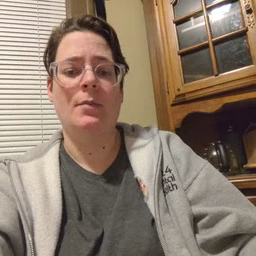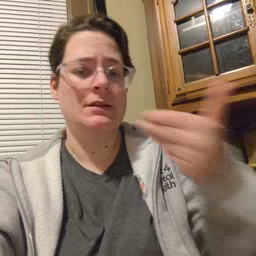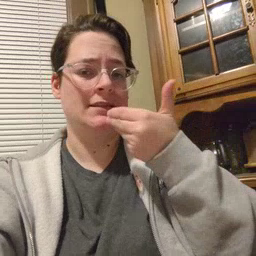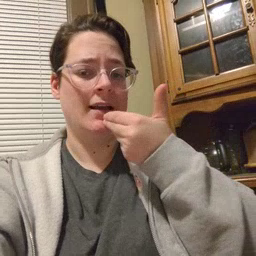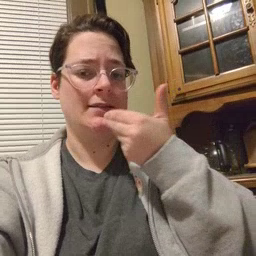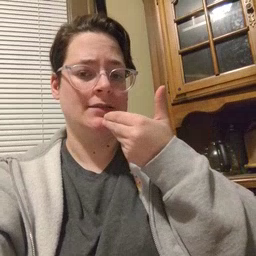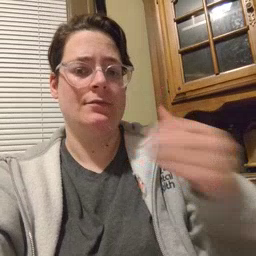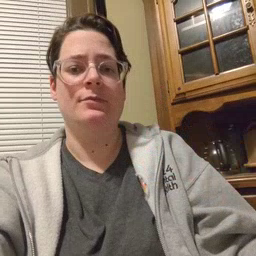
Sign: pizza